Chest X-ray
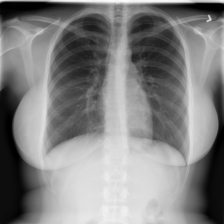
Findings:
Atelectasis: negative
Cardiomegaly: negative
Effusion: negative
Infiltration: negative
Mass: negative
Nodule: negative
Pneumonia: negative
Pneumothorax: negative
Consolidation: negative
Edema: negative
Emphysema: negative
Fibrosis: negative
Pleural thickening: negative
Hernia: negative